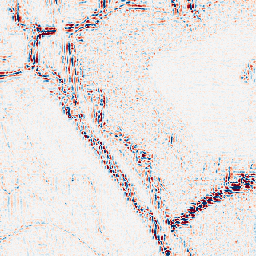
Category: wavelet
Decomposition family: wavelet_reverse_biorthogonal
Decomposition parameters: wavelet: rbio2.4
level: 2
Upsampling method: nearest
Upsampling parameters: scale: 4
Upsampling scale: 4